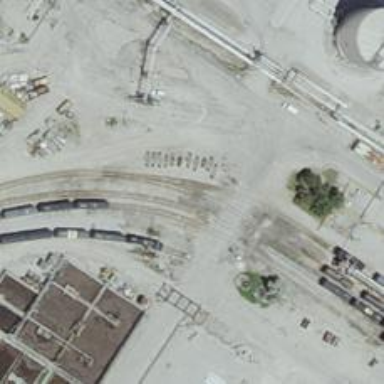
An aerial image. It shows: Railway spur service.